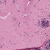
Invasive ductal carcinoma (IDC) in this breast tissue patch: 0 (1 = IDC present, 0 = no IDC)